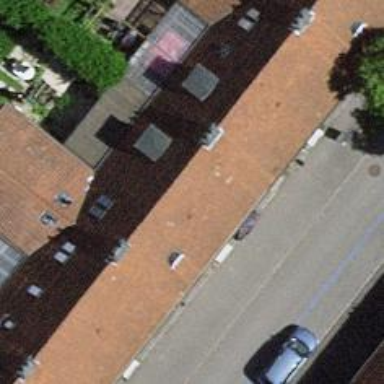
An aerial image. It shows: Terrace building.